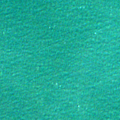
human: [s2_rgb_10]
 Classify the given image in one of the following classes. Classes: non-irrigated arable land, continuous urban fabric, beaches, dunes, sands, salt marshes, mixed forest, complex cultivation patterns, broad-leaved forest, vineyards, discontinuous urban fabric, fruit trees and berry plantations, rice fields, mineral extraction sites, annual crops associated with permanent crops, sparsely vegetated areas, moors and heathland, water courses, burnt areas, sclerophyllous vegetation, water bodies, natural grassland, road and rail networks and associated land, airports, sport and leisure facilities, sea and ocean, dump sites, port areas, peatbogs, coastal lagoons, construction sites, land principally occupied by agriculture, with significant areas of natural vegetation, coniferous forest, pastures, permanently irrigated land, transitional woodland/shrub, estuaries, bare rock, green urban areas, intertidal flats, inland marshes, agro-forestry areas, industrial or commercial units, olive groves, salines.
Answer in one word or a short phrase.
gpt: sea and ocean